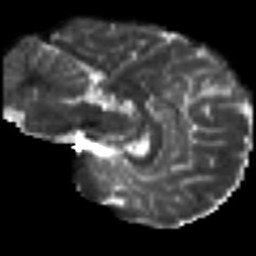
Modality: T2w
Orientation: sagittal
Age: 38
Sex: male
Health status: healthy
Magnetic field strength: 3 T
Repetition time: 8.4 s
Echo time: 0.0926 s